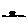
Label: moon